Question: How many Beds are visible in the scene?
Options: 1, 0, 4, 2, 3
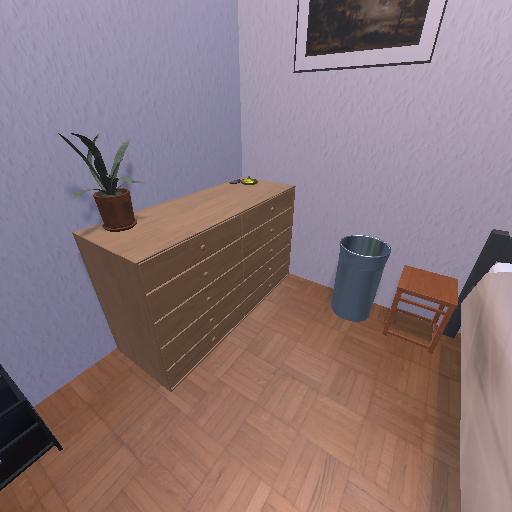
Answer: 1